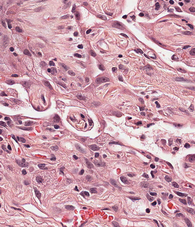
Tumor epithelial tissue: no
Tumor-associated stroma tissue: no
Normal tissue: yes